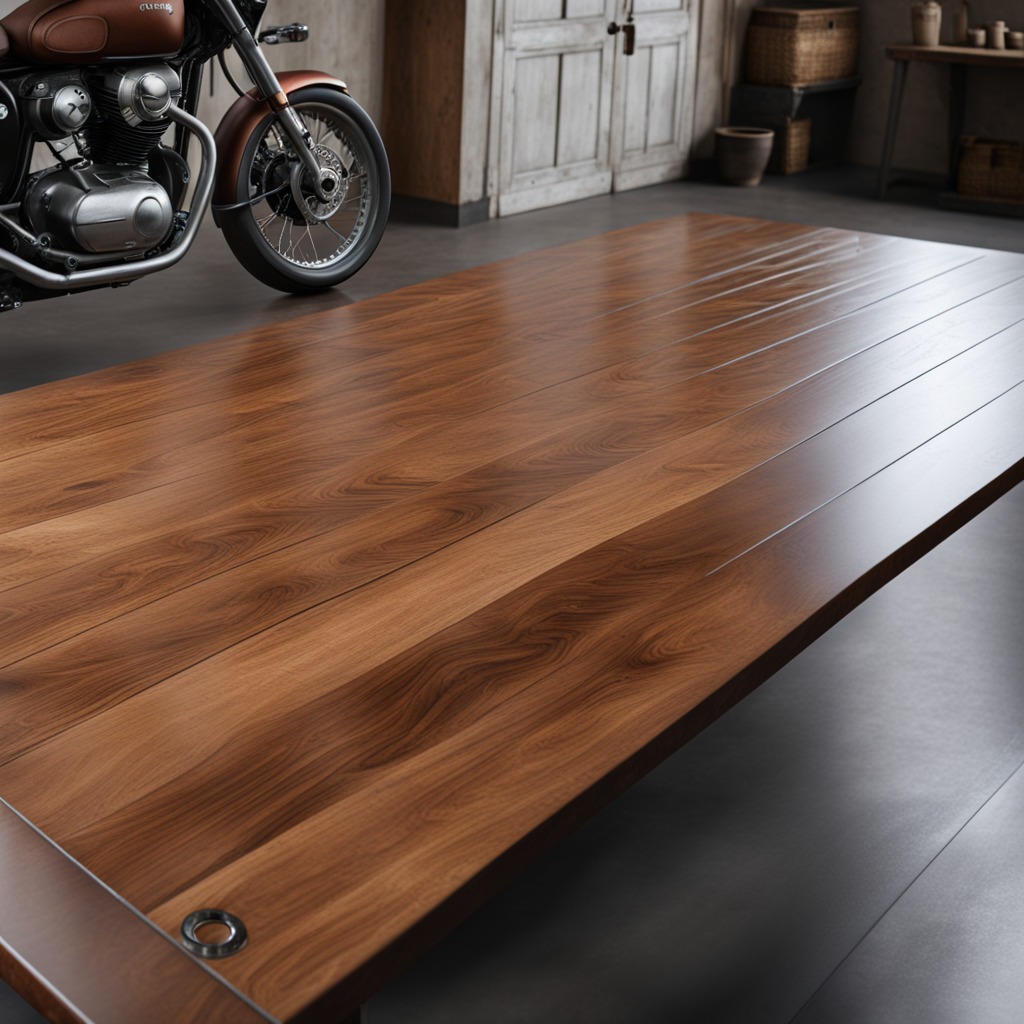
A flat metal washer is lying on the oil-spilled wooden table in a vintage motorcycle garage.